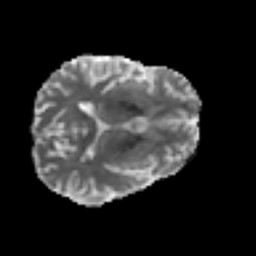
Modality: MD
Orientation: axial
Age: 33
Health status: ill
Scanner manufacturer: philips
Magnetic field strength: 3 T
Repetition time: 9 s
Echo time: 0.127 s